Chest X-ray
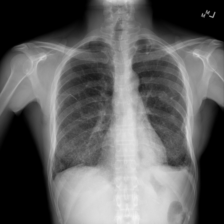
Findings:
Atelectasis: negative
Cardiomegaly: negative
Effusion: negative
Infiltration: positive
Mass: negative
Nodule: negative
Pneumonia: negative
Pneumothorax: negative
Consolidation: negative
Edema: negative
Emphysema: negative
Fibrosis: negative
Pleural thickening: negative
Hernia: negative